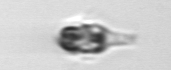
Label: Mesodinium